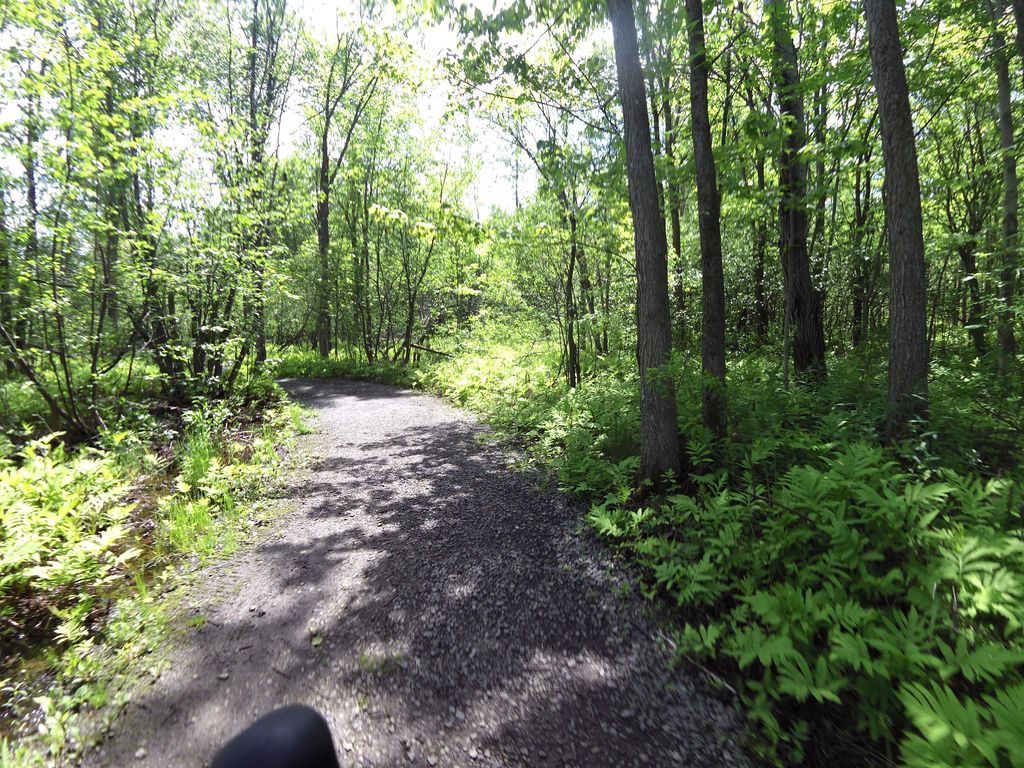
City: ottawa-gatineau